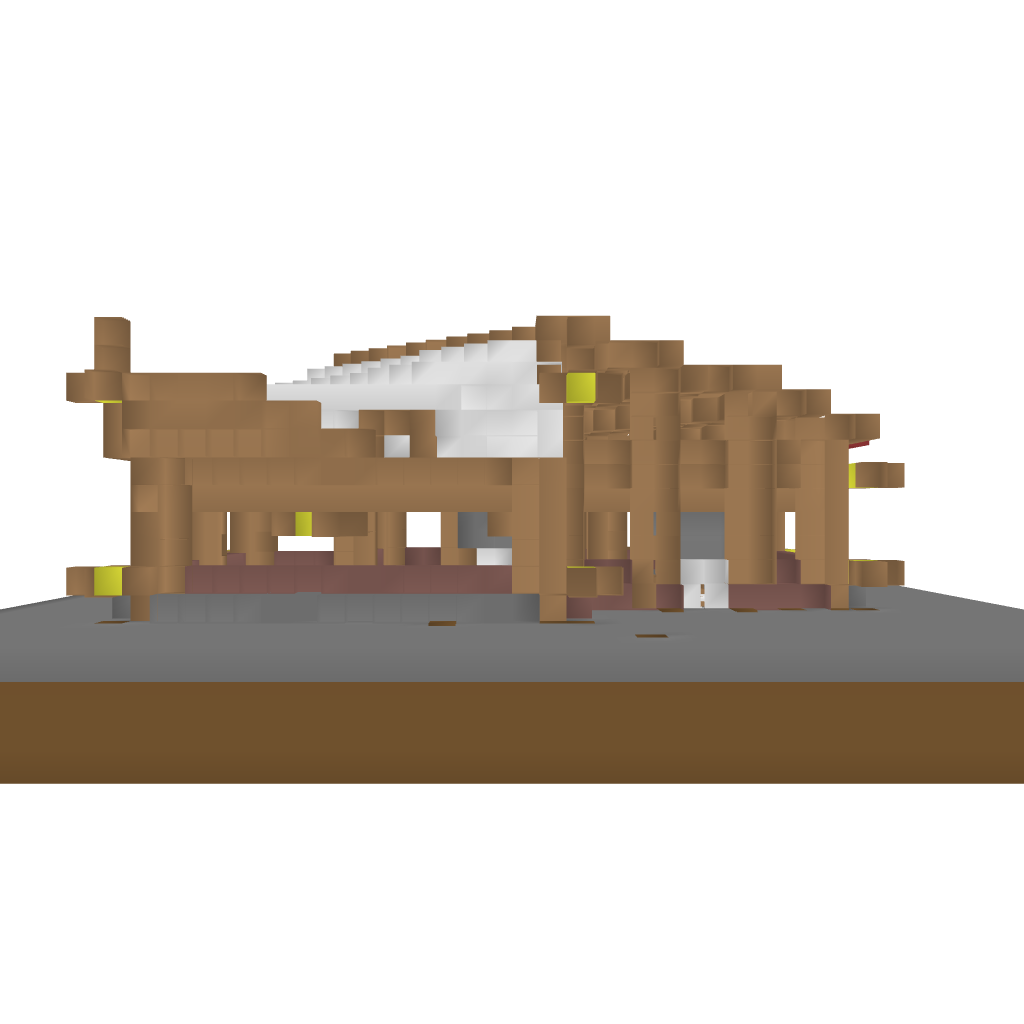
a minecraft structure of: Luxury House bad low quality